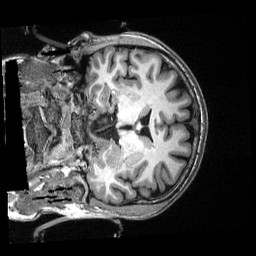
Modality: T1w
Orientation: coronal
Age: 39
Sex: male
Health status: healthy
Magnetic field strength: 3 T
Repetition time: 2.53 s
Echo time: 0.00331 s